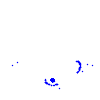
Particle: kaon